Interaction volume radius: 10 \u00c5
Interaction volume height: 15 \u00c5
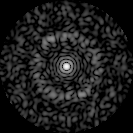
Disorder parameter: 0.8308